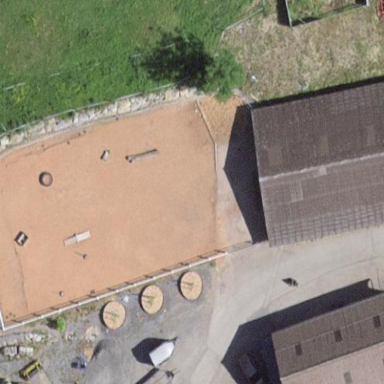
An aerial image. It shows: Equestrian pitch for leisure land activities.